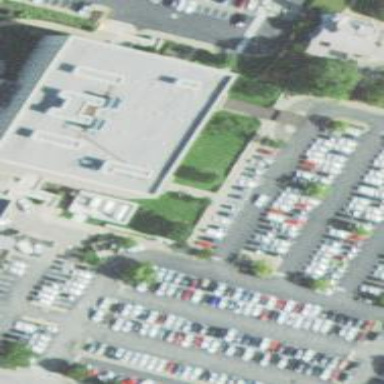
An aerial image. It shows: Concrete office building with flat roof. The building is tan in color.